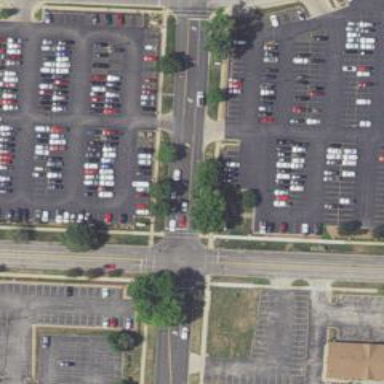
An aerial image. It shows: Solid crossing edge road marking.